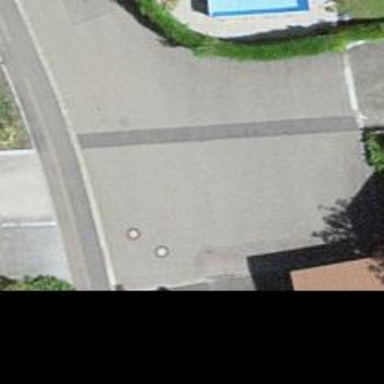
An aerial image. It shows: Turning circle on the road.